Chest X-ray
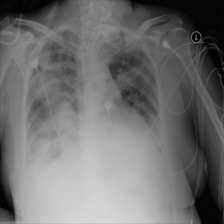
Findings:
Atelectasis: negative
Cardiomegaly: negative
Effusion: negative
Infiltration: negative
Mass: negative
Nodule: negative
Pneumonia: negative
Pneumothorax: negative
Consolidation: negative
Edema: negative
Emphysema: negative
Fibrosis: negative
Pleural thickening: negative
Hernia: negative